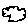
Label: cloud